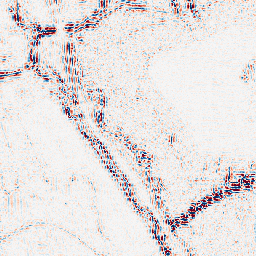
Category: wavelet
Decomposition family: wavelet_reverse_biorthogonal
Decomposition parameters: wavelet: rbio4.4
level: 2
Upsampling method: quintic
Upsampling parameters: scale: 2
Upsampling scale: 2